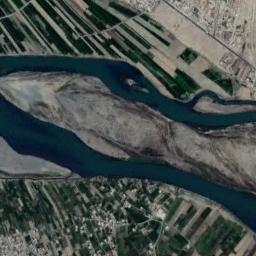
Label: river